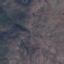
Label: HerbaceousVegetation